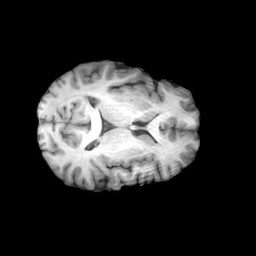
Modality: T1w
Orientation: axial